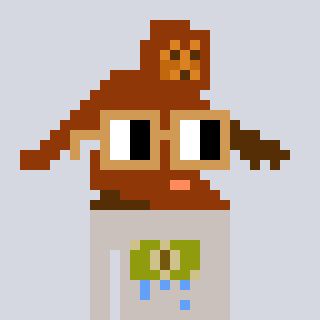
a pixel art character with square brown glasses, a bigfoot-shaped head and a foggrey-colored body on a cool background